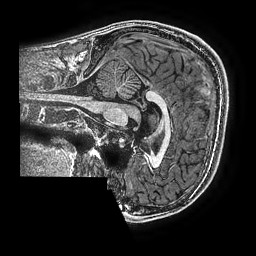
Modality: T1w
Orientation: sagittal
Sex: male
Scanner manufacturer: ge
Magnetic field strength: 3 T
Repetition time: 0.00766 s
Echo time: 0.003476 s